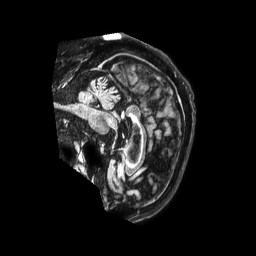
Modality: FLAIR
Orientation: sagittal
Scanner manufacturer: philips
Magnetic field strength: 1.5 T
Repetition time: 4.8 s
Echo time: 0.3317 s